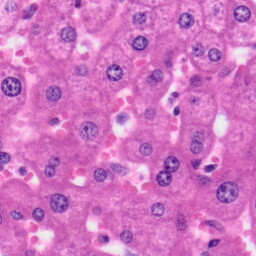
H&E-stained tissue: Liver